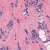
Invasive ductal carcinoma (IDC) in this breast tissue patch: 1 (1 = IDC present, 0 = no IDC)